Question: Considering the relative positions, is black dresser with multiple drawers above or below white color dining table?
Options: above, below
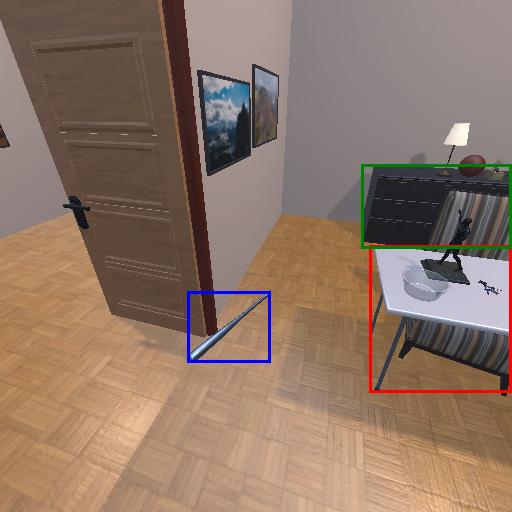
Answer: above